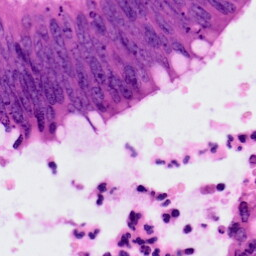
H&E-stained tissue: Colon